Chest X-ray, AP view. Patient: 53 years old, sex M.
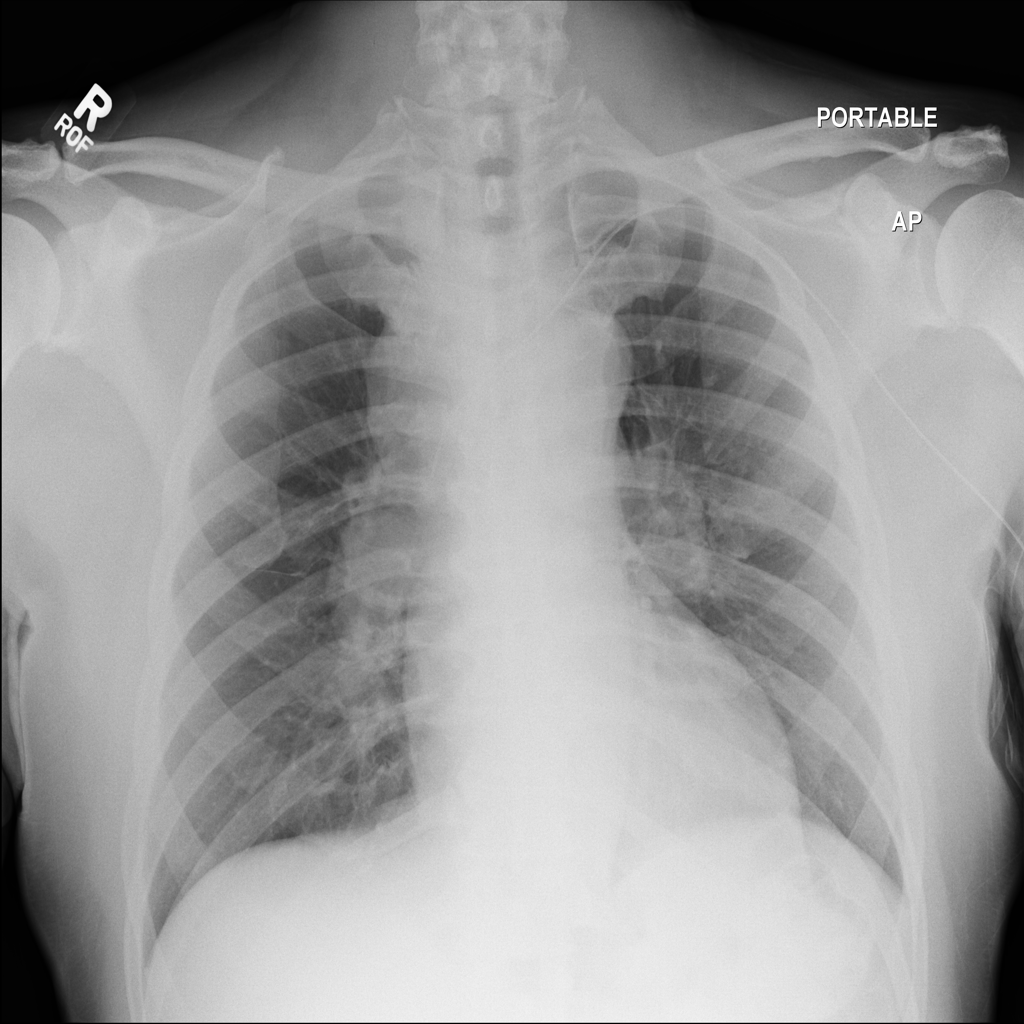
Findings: Mass